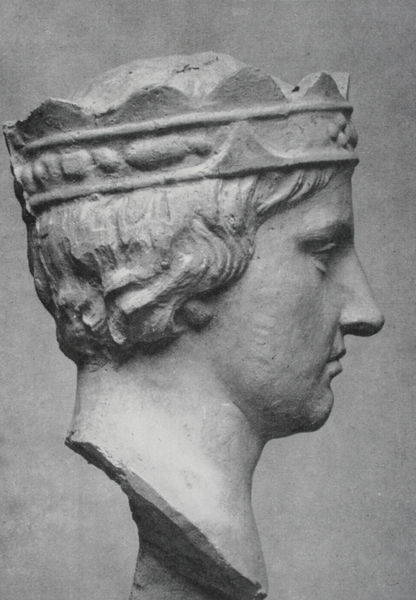
Titel: Abguß vom Solarischen Abguß des Kaiserkopfes Friedrichs II.
Künstler: nach Solari
Schlagwörter: kopf, mann, weiß, frau, haar, marmor, mund, nase, profil, blick, jung, augen, gesicht, haupt, stein, steine, bildnis, hals, portrait, porträt, auge, figur, haare, lange haare, augenbrauen, edelsteine, kinn, krone, lippen, locken, poträt, skulptur, statue, wangen, kaiser, könig, büste, seitenansicht, plastik, kurze haare, foto, fotografie, antike, plastisch, schwarz-weiß, seite, herrscher, pupille, zacken, entschlossen, reif, königin, herscher, skultur, zackenkrone, mittealter, base, mramor, abgebrochen, kpf, stein skulptur, krne, kurzes haar, friedrich ii., capua, köniin, reifkrone